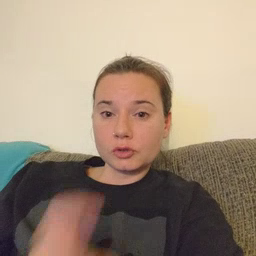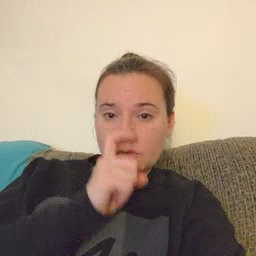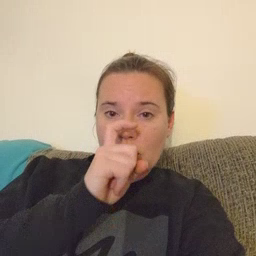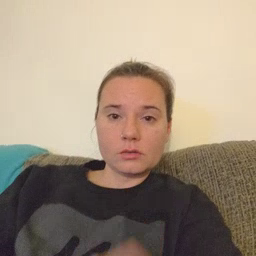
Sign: doll